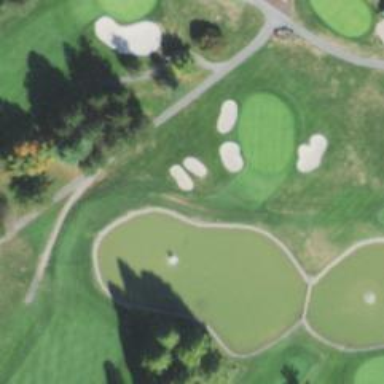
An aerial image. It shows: Golf hole.